Field crop: tomato
Growth stage: 1
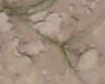
Species: cyperus